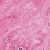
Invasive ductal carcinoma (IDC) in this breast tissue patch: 0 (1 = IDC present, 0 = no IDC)